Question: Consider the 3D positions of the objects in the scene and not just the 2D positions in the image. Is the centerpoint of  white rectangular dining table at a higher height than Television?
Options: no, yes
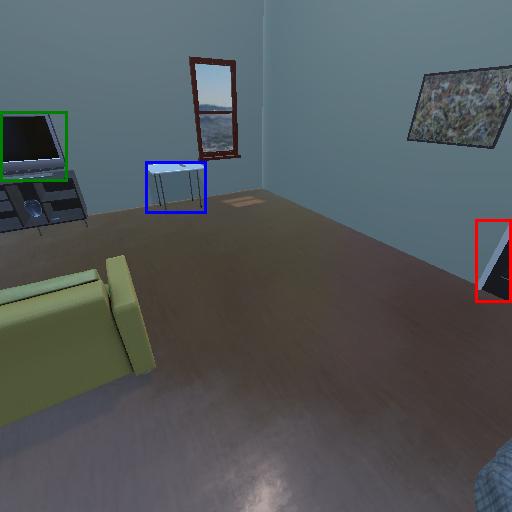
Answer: no